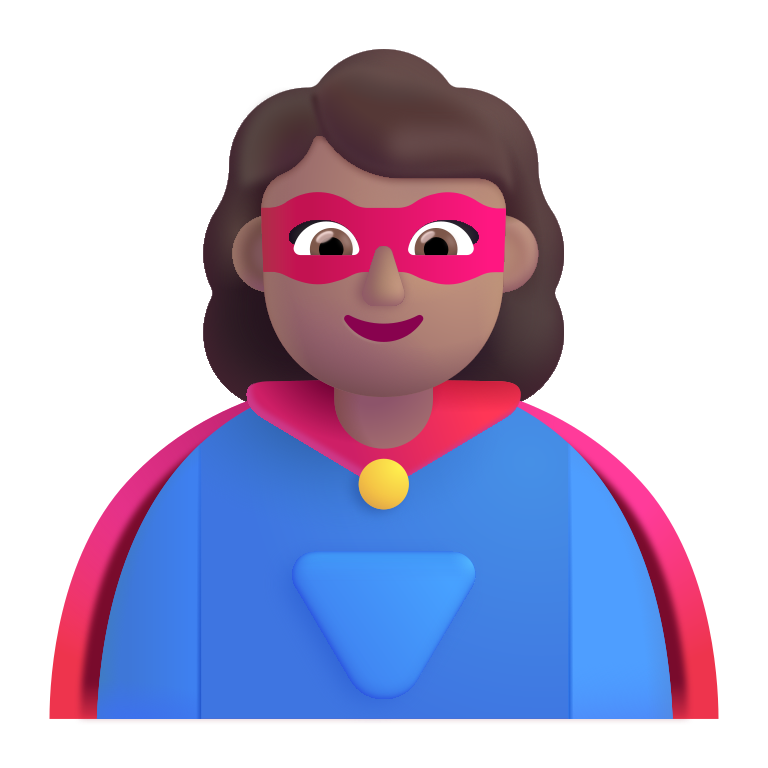
woman superhero color